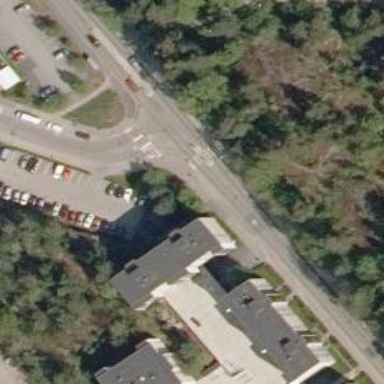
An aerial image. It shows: Road with "give way" sign.